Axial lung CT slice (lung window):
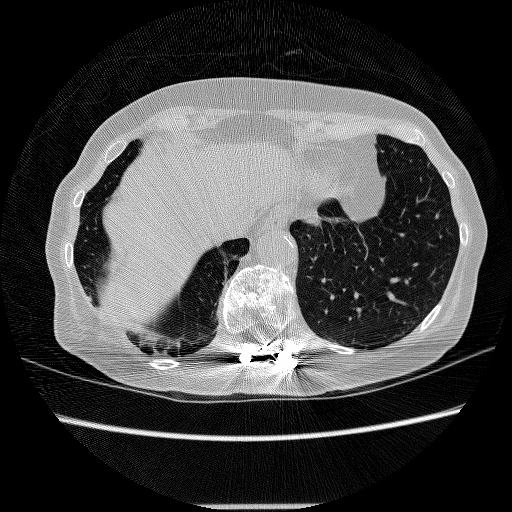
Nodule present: no